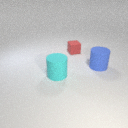
large cyan rubber cylinder in front of small red rubber cube